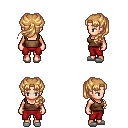
a pixel art fantasy rpg character, female body template, human, light skin, brown pirate shirt, red pants, light blonde princess hairstyle, white slippers, four views (front, back, left, right), 2x2 character sprite sheet, small pixel art, hard edges, no anti-aliasing